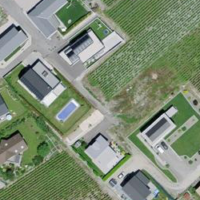
EUNIS habitat code: 40
Species observed at this site:
Malva sylvestris
Rubus caesius